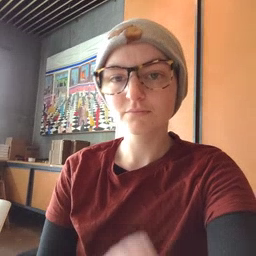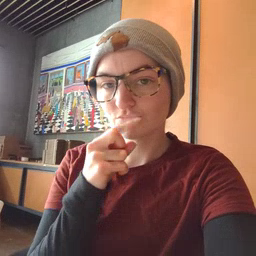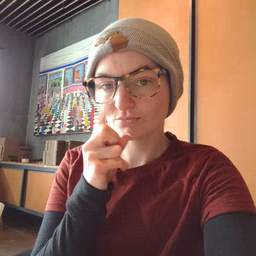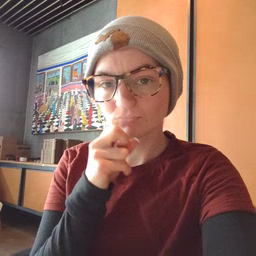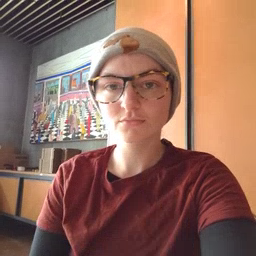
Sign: mouse